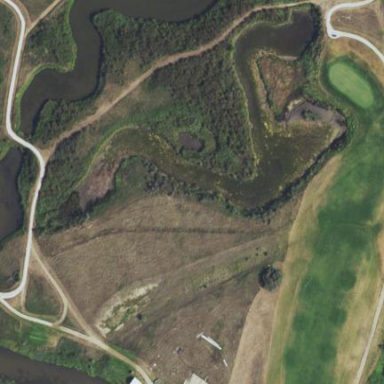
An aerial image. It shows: Picturesque scene of golf course with lateral water hazard.